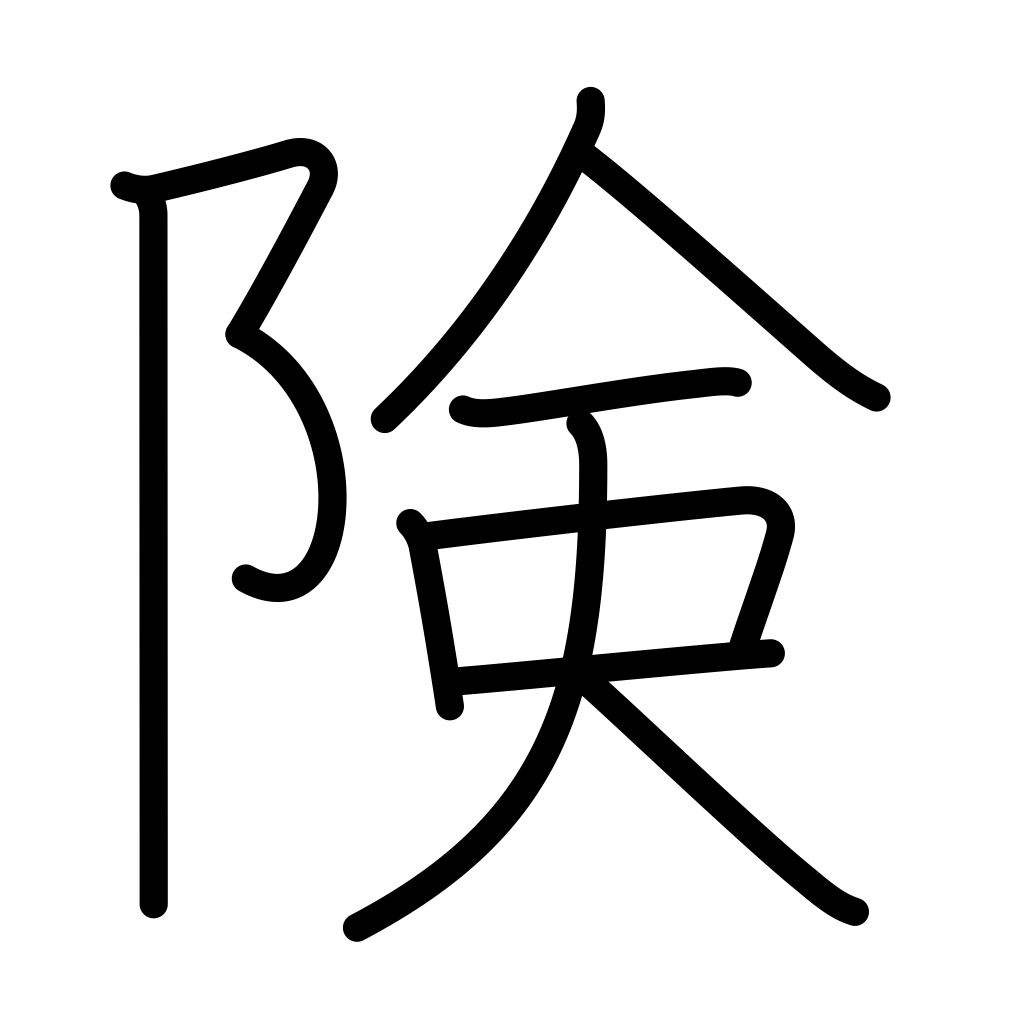
Meaning: precipitous, inaccessible place, impregnable position, steep place, sharp eyes